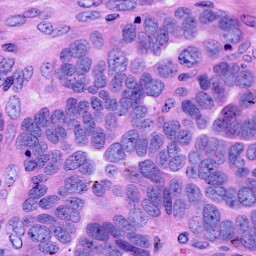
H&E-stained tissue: Ovarian